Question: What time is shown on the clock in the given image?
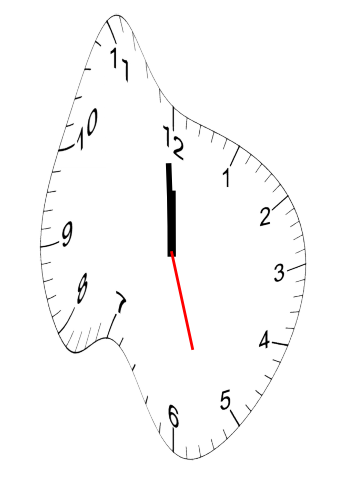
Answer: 11:59:27